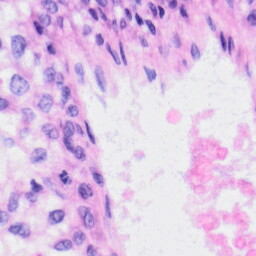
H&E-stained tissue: Liver